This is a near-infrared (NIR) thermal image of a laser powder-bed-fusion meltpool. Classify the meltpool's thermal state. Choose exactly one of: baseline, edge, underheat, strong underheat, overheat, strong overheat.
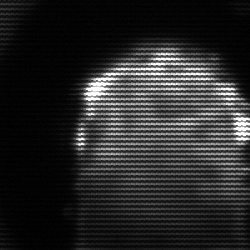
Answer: baseline